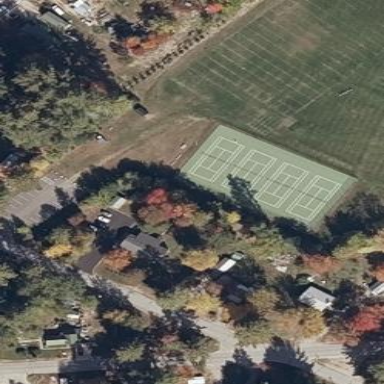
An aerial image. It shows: Tennis court on pitch.